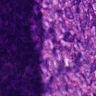
Metastatic tissue present: yes